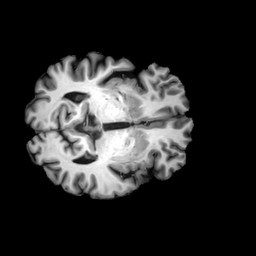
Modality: T1w
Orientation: axial
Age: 50
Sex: male
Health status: ill